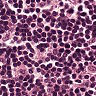
Metastatic tissue present: no